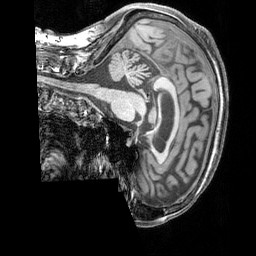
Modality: T1w
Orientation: sagittal
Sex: female
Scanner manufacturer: siemens
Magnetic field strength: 3 T
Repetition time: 2.3 s
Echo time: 0.00226 s